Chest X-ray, AP view. Patient: 58 years old, sex M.
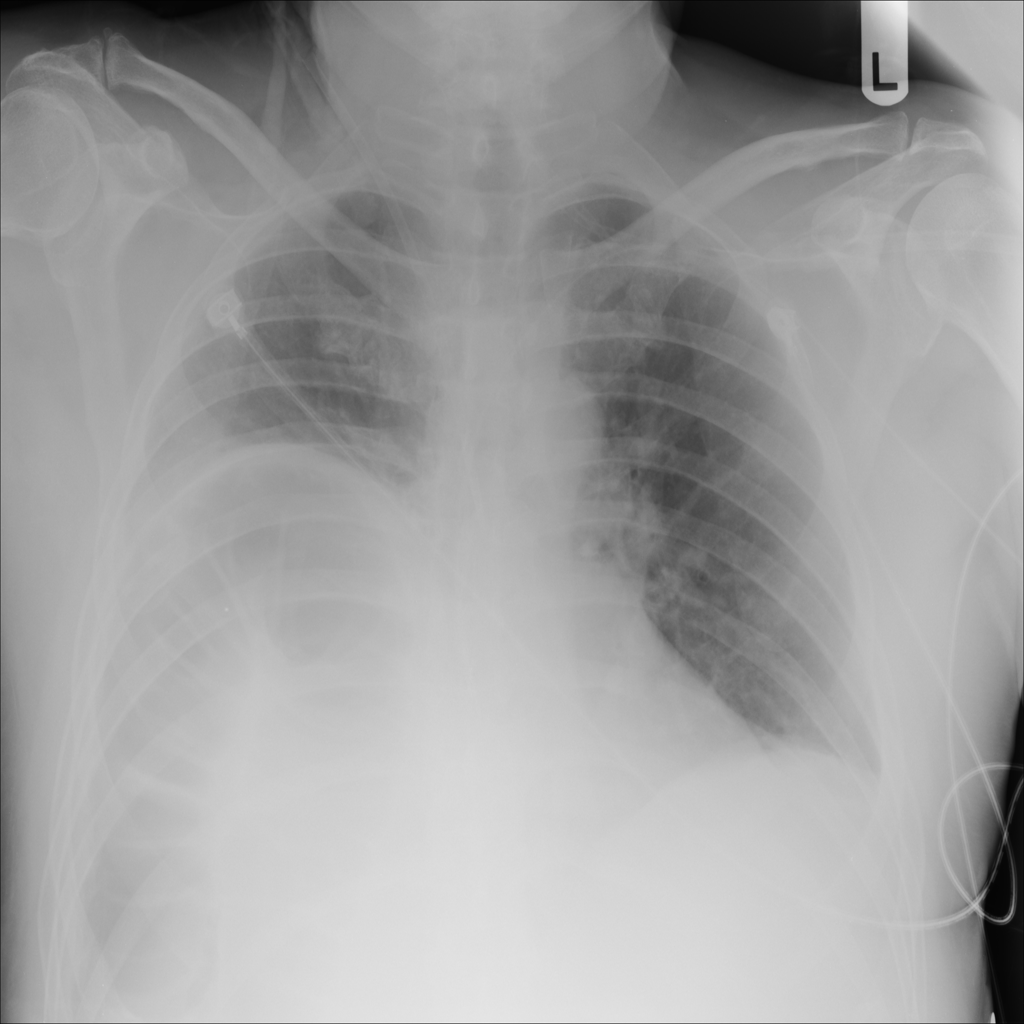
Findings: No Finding